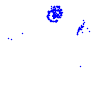
Particle: electron